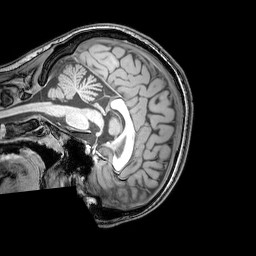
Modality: T1w
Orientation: sagittal
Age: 20
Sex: female
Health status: healthy
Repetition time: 0.081 s
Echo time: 0.037 s